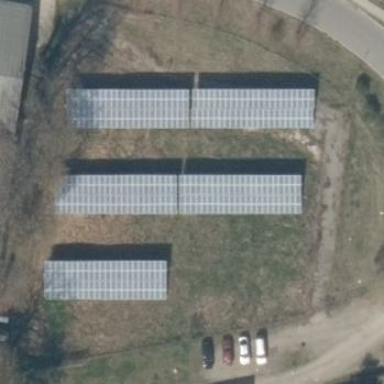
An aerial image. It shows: Solar photovoltaic panel generator surrounded by fence.